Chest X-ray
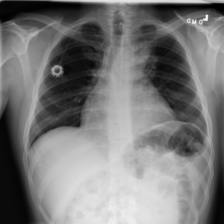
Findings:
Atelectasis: negative
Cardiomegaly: negative
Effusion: negative
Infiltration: negative
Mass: negative
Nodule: negative
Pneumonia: negative
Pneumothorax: negative
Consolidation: negative
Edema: negative
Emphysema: negative
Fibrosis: negative
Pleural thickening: negative
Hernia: negative